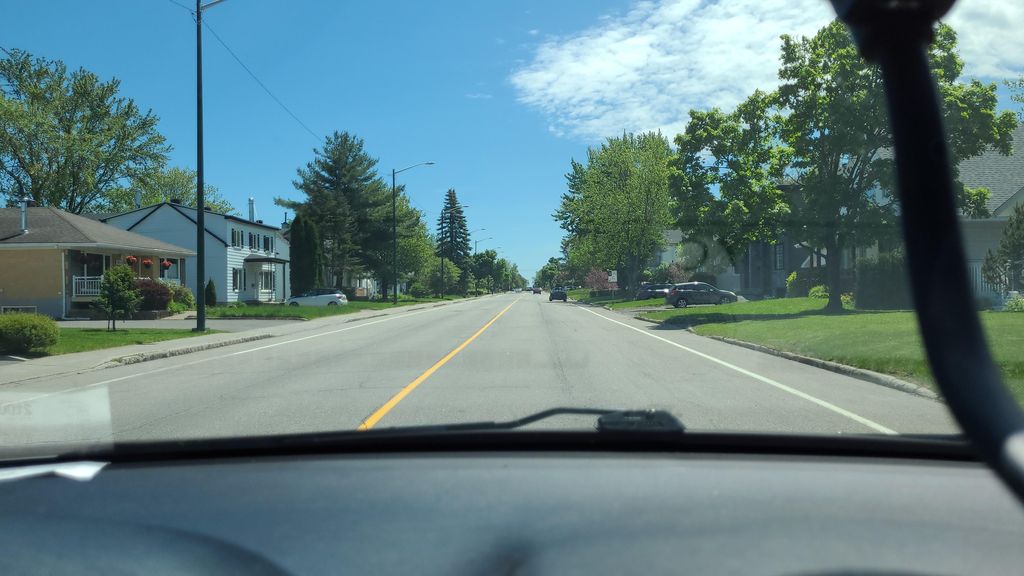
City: quebec_city